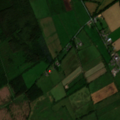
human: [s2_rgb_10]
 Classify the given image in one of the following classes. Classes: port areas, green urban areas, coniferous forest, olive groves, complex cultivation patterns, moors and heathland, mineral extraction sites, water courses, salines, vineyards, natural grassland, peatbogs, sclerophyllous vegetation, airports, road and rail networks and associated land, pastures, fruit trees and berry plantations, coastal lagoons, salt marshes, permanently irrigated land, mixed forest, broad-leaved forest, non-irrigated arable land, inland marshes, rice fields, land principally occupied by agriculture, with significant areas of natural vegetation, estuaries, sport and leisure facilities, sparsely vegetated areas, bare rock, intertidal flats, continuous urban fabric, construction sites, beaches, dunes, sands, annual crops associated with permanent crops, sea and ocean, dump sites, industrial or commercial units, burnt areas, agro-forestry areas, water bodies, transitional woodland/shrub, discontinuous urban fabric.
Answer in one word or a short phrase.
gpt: non-irrigated arable land, pastures, transitional woodland/shrub